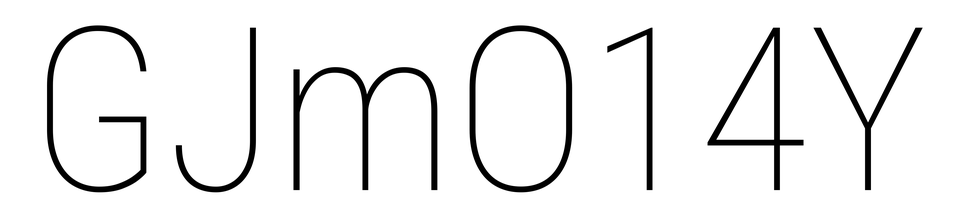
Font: Roboto_Condensed_Thin